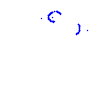
Particle: proton